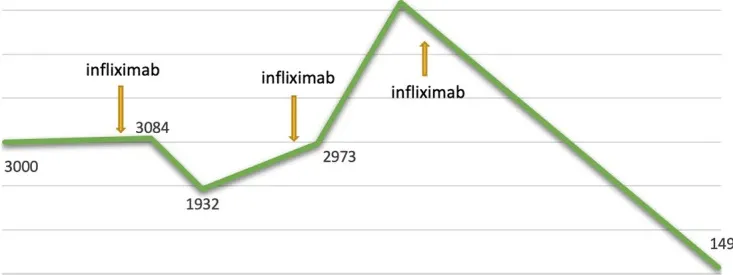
Fecal calprotectin dosage trend and infliximab administrations.
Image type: chart (chart)